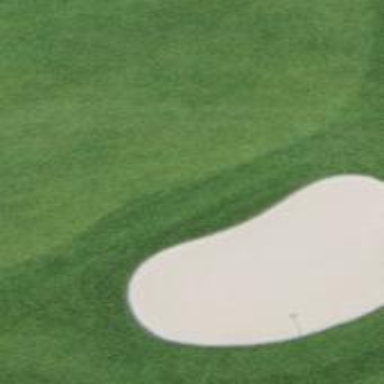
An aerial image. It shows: Golf bunker.